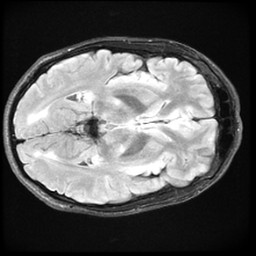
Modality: FLAIR
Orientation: axial
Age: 25
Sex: male
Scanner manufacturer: ge
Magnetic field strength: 3 T
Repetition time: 11 s
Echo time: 0.1497 s